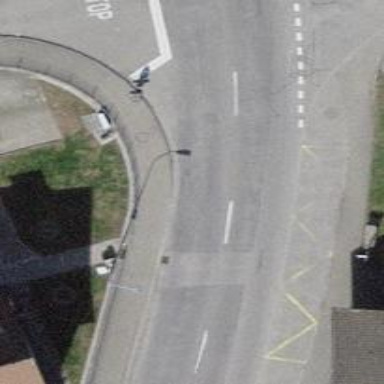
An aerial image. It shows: Public transport stop position.